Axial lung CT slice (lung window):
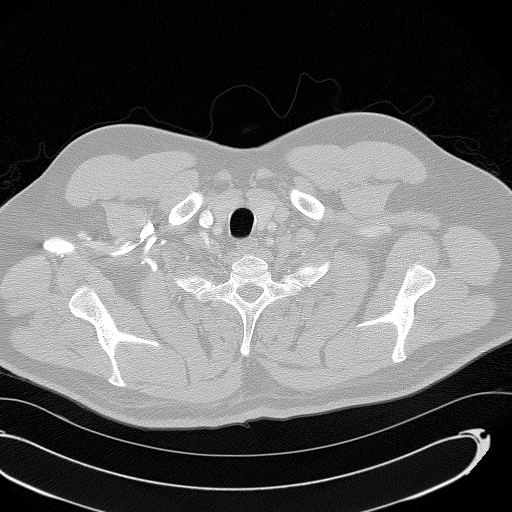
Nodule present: no